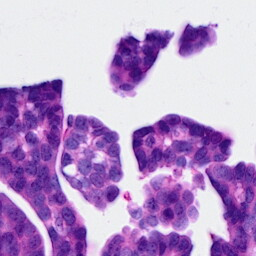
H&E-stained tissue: Ovarian